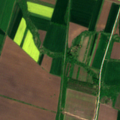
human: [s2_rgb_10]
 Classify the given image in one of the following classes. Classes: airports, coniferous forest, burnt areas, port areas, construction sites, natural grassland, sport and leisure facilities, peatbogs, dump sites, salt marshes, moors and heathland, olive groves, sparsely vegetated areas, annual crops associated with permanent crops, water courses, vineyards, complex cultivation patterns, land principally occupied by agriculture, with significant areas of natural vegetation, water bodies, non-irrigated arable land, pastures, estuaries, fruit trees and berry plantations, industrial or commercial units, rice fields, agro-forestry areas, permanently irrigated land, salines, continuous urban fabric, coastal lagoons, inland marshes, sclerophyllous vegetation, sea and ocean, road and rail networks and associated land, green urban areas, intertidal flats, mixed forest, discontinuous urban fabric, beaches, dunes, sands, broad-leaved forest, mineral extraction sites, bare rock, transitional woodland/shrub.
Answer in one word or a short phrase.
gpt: non-irrigated arable land, transitional woodland/shrub